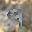
Label: 9